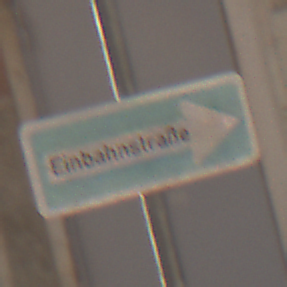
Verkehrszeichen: EinbahnstrasseRechtsweisend
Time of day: Midday
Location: Outdoor (Urban)
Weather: Clear
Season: NotSpecified
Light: Natural